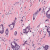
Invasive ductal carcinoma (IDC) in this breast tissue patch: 1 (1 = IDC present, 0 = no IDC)